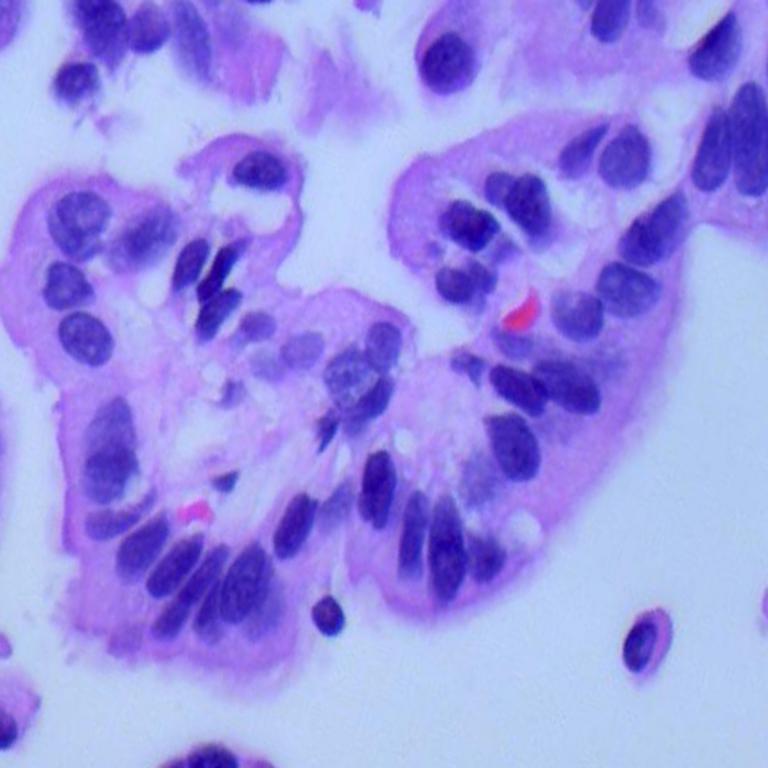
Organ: lung
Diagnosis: adenocarcinomas